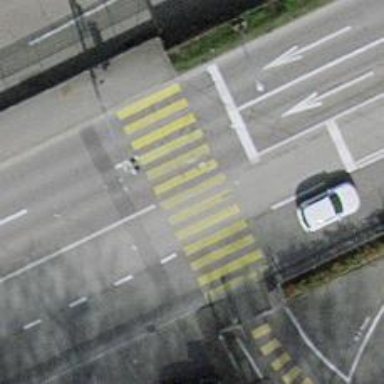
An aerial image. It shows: Road crossing with traffic signals.